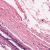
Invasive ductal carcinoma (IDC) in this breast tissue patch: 0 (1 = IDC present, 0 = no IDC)